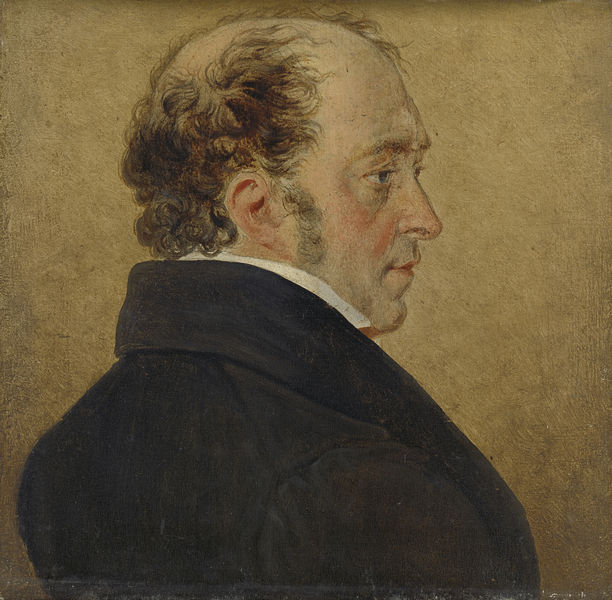
Titel: Zelfportret
Künstler: Mattheus Ignatius van Bree
Standort: Amsterdam
Institution: Rijksmuseum
Schlagwörter: gemälde, kopf, mann, weiß, aquarell, gelb, ocker, braun, haar, mund, nase, ohr, pastell, profil, rücken, schwarz, stirn, zeichnung, blick, rot, malerei, bart, hemd, jacke, augen, gesicht, kragen, bildnis, portrait, porträt, auge, gold, mantel, kinn, lippen, locken, rückenansicht, seitlich, papier, grafik, kahl, romantik, frack, brauen, glatze, hemdkragen, halbglatze, tonsur, schwazr, nordalpin, maleri, goldbraun, 1800, nach rechts blickend, aquarellierte zeichnung